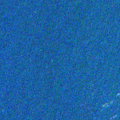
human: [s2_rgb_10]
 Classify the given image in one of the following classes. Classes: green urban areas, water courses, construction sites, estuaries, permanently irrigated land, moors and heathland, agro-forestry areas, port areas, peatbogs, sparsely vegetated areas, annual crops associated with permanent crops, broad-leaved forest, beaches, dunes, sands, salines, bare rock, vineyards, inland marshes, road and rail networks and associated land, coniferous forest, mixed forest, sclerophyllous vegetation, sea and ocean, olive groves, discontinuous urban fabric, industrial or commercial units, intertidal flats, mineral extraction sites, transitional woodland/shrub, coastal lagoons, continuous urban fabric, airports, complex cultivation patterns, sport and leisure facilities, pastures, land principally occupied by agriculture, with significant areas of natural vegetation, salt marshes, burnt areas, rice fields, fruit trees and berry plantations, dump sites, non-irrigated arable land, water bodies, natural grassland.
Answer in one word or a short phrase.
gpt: sea and ocean